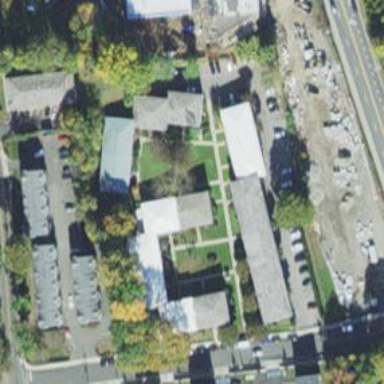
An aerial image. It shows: Part of building.